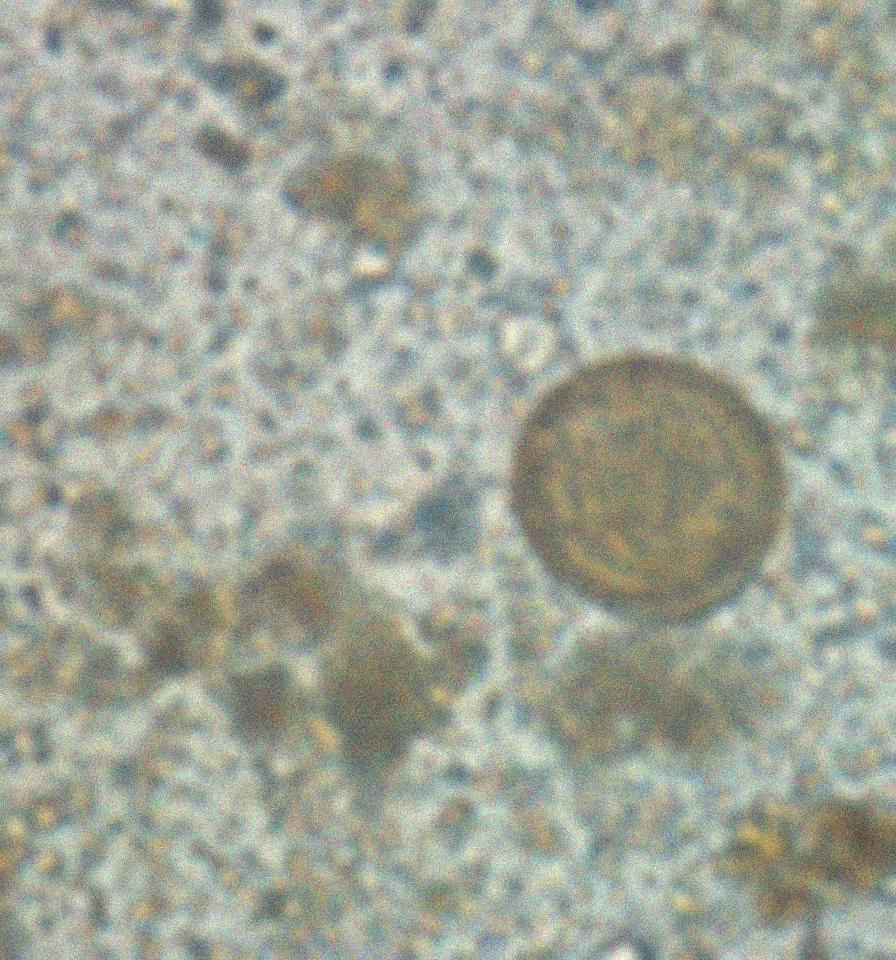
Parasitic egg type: Hymenolepis diminuta